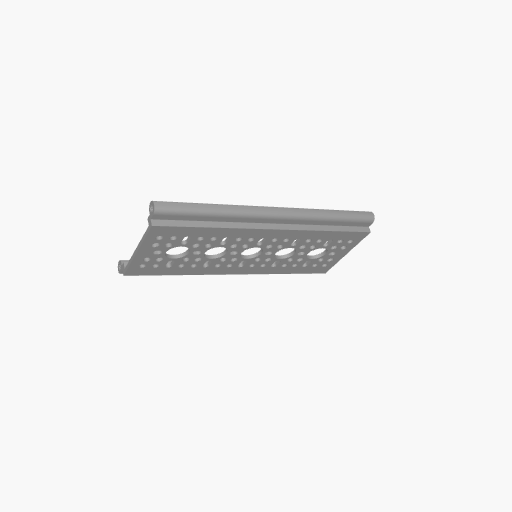
Part: RailChannel5H